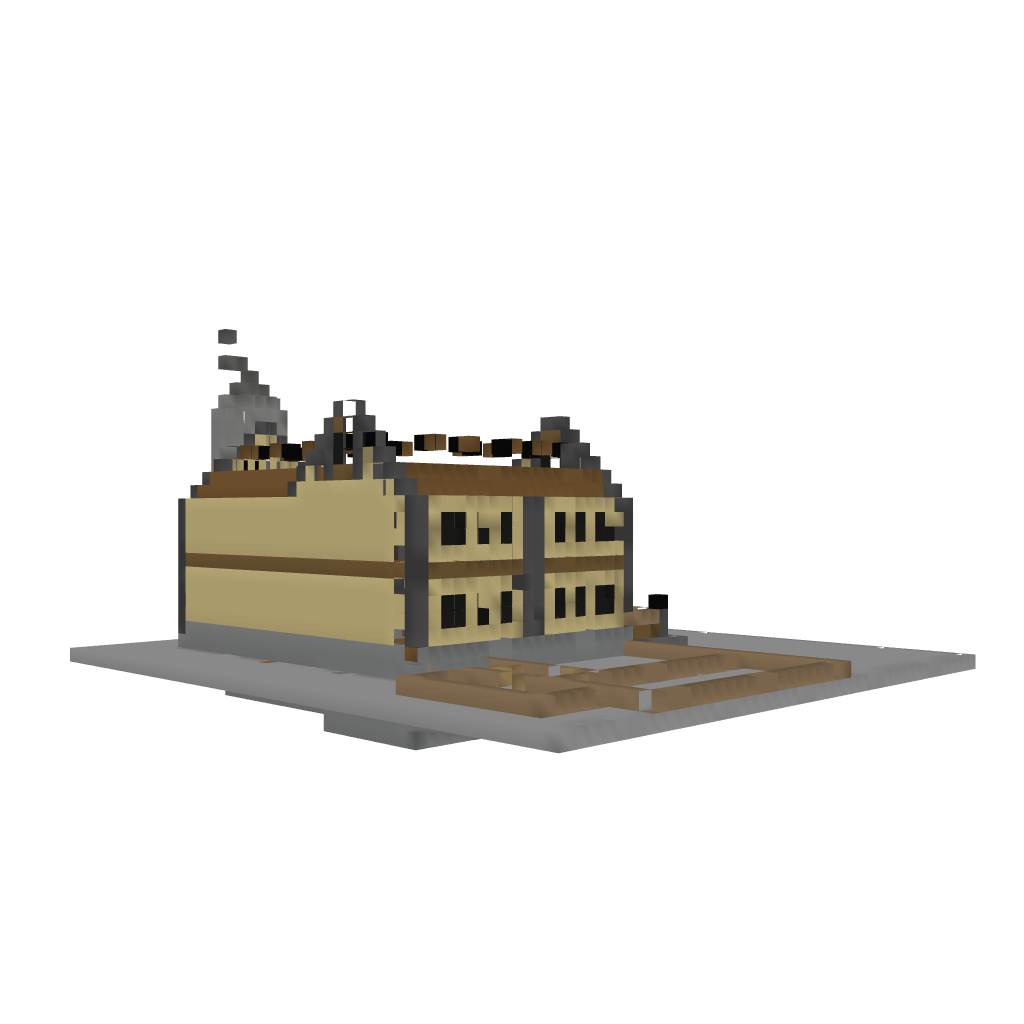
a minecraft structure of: Big Casual House